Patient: sex M, age 77
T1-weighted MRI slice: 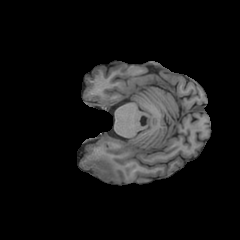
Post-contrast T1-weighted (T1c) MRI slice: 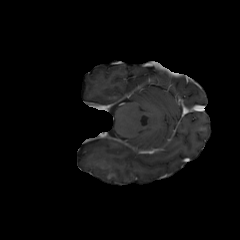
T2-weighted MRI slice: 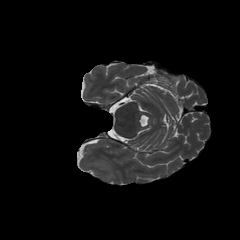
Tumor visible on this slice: yes
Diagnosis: Glioblastoma, IDH-wildtype
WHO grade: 4